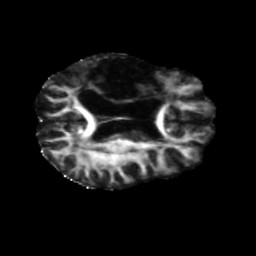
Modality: FA
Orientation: axial
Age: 63
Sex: female
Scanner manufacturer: siemens
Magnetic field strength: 3 T
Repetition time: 5.47 s
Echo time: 0.0854 s